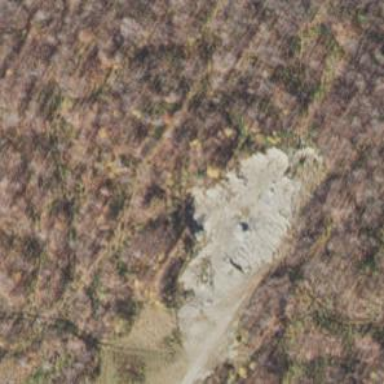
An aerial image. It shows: Quarry area rich in gravel resources.